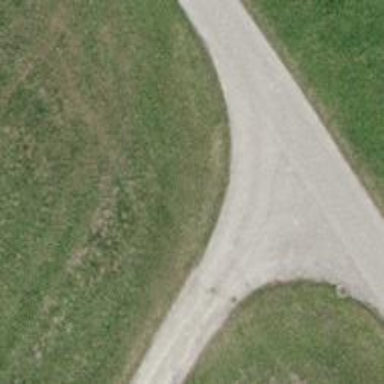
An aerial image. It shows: Gravel track.